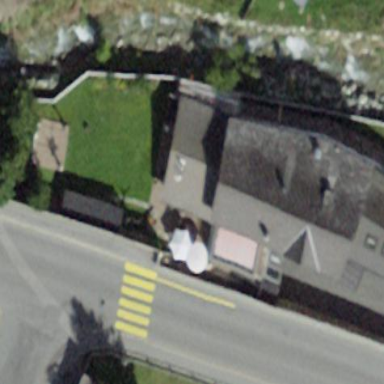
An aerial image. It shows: Hotel building that serves as bed and breakfast guest house.